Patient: sex F, age 68
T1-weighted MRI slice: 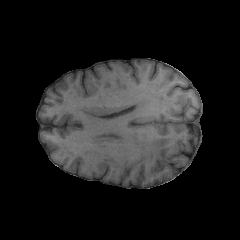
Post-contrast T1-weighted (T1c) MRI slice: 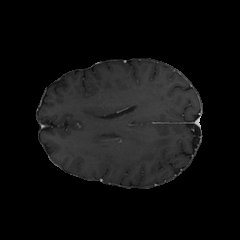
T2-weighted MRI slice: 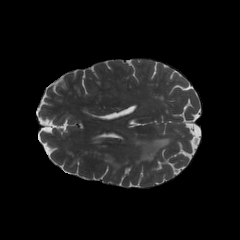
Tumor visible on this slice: yes
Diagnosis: Glioblastoma, IDH-wildtype
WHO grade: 4